Field crop: maize
Growth stage: 2
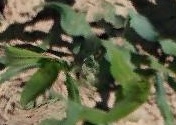
Species: maize